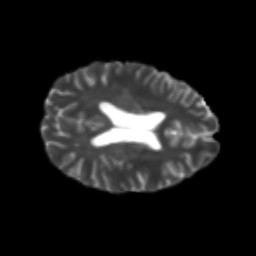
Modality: T2w
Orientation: axial
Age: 20
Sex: male
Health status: healthy
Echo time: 0.074 s